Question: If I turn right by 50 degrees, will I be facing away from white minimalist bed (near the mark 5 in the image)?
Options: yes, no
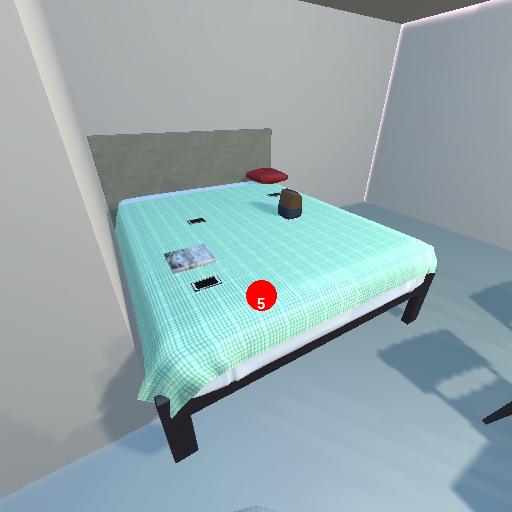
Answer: yes